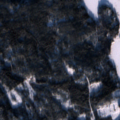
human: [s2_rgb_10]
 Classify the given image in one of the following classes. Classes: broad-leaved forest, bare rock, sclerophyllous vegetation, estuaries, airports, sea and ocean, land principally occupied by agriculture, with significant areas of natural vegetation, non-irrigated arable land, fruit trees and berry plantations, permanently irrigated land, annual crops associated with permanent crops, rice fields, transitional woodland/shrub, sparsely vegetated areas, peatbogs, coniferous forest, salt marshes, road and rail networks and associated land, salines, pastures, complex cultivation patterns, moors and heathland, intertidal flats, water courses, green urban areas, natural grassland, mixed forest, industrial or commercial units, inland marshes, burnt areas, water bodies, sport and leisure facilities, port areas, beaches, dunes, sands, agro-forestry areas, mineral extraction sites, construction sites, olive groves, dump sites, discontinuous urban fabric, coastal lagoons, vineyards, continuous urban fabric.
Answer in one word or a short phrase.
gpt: coniferous forest, sea and ocean